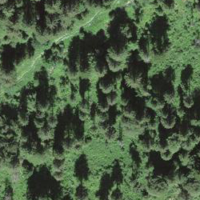
EUNIS habitat code: 43
Species observed at this site:
Silene dioica